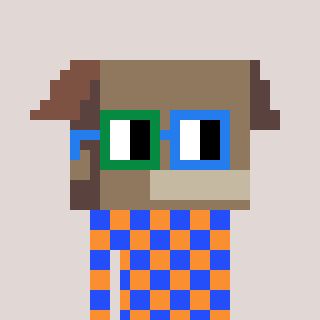
a pixel art character with square green and blue glasses, a box-shaped head and a orange-colored body on a warm background